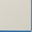
Piece: xx